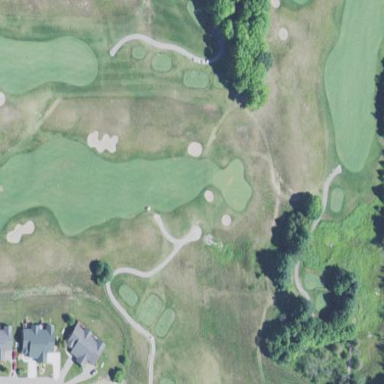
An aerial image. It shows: Golf fairway surrounded by grass.